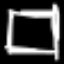
Label: square